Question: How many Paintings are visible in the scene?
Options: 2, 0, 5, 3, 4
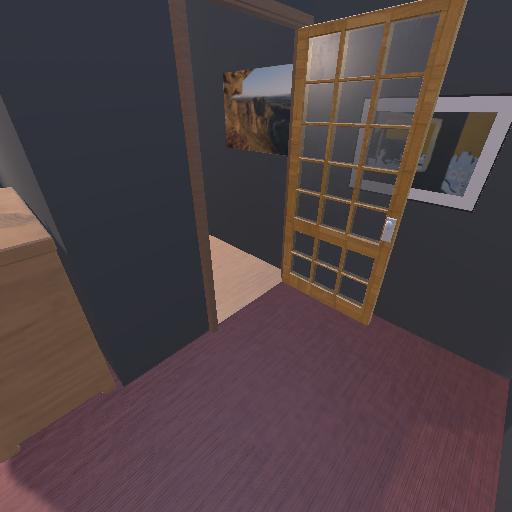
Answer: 2